【题型】填空题　【知识点】解析几何　【难度】easy
如图，在平面凸四边形$ABCD$中，$AB=BC=5$，$AC\perp CD$，$AC=CD=8$，则$\overrightarrow{BA}\cdot\overrightarrow{BD}=$ \underline{\quad\quad} .

【解答】
\noindent
【答案】$\boldsymbol{17}$.

\vspace{0.5em}
\noindent
【分析】建立平面直角坐标系，利用平面向量数量积的坐标表示公式进行求解即可.

\vspace{0.5em}
\noindent
【解答】解：建立如下图所示的平面直角坐标系，

\vspace{0.5em}
\noindent
因为$AC=CD=8$，

\vspace{0.5em}
\noindent
所以点$A$，$C$，$D$的坐标分别为$(-8,0)$，$(0,0)$，$(0,8)$，

\vspace{0.5em}
\noindent
过点$B$作$BE\perp AC$，垂足为$E$，

\vspace{0.5em}
\noindent
因为$AB=BC=5$，$AC=8$，

\vspace{0.5em}
\noindent
所以点$E$也是$AC$的中点，

\vspace{0.5em}
\noindent
因此$CE=\frac{1}{2}AC=4$，

\vspace{0.5em}
\noindent
所以由勾股定理可得$BE=\sqrt{BC^2-CE^2}=3$，

\vspace{0.5em}
\noindent
因此点$B$的坐标为$(-4,-3)$，

\vspace{0.5em}
\noindent
所以$\overrightarrow{BA}\cdot\overrightarrow{BD}=(-4,3)\cdot(4,11)=17$.

\vspace{0.5em}
\noindent
故答案为：$17$.

\vspace{0.5em}
\noindent
【点评】本题考查向量数量积的坐标运算，属于基础题.
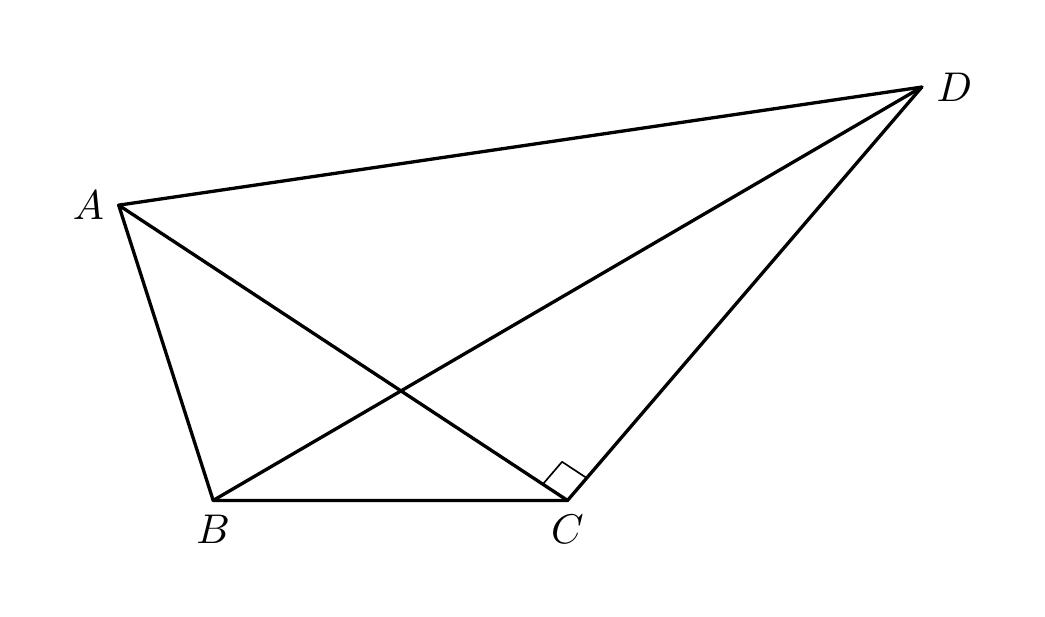